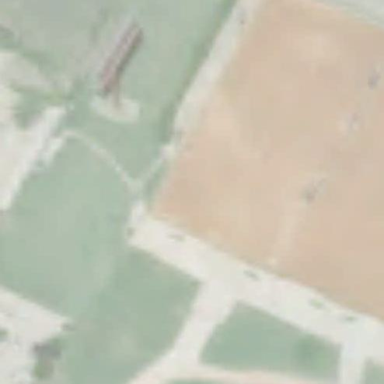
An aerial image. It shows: Clay tennis court pitch.